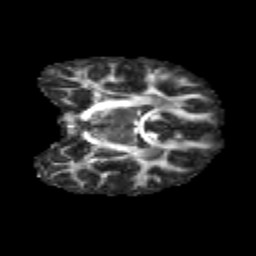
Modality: FA
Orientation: coronal
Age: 12
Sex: male
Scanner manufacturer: siemens
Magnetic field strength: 3 T
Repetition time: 3.8 s
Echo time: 0.07 s